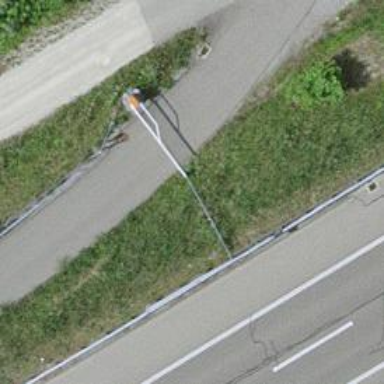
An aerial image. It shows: Lift gate barrier.